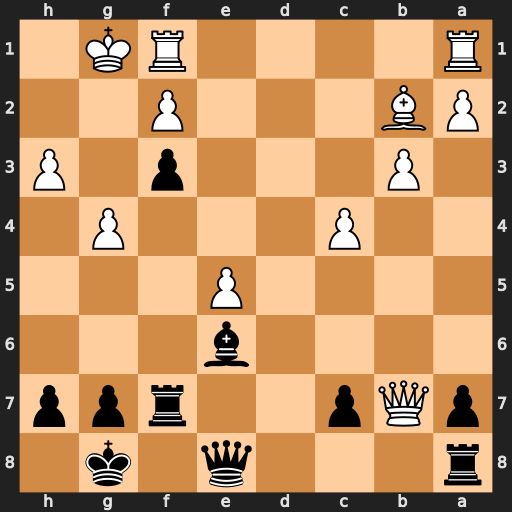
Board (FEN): r3q1k1/pQp2rpp/4b3/4P3/2P3P1/1P3p1P/PB3P2/R4RK1
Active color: b
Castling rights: -
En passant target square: -
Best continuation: c6 Qxa8 Qxa8